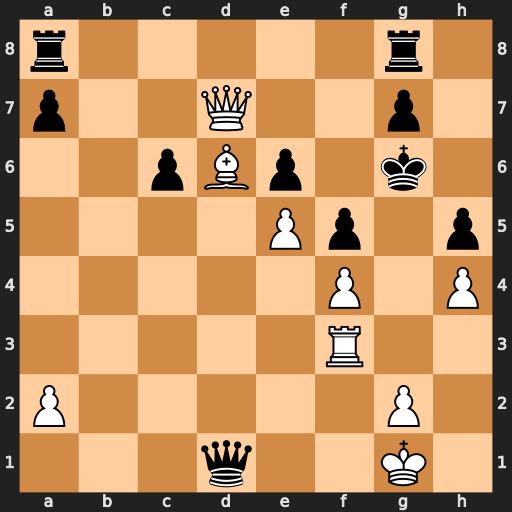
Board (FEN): r5r1/p2Q2p1/2pBp1k1/4Pp1p/5P1P/5R2/P5P1/3q2K1
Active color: w
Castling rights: -
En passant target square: -
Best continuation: Kh2 Kh6 Rg3 g6 Bf8+ Raxf8 Qxd1